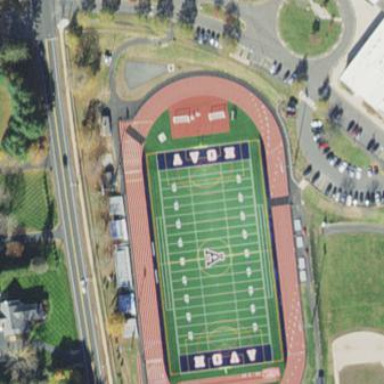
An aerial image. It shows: American football pitch for leisure and sport activities.